Question: I am making a webpage using Bootstrap and I have seven logos I need to display in two rows. The top row with three logos and the bottom row with four logos. To look something like this:
I kind of have it like that now but it only stays like that when the screen in full width. It doesn't stack properly like how Bootstrap normally does when you begin to resize it. Here is the HTML I have:
'''
<div class="row partners">
<!--Title-->
<div class="col-md-12">
<h5 id="vp">
VALUED PARTNERS
</h5>
<div class="underline"></div>
</div>
<div class="col-md-3 col-md-offset-1 ">
<img class="img-responsive " alt="CEN logo" src="img/CEN_logo.png">
</div>
<div class="col-md-3 col-md-offset-1">
<img class="img-responsive" alt="Kinber logo" src="img/Kinber_logo.png">
</div>
<div class="col-md-3 col-md-offset-1 ">
<img class="img-responsive" alt="NYSERNET logo" src="img/NYS_logo.png">
</div>
<div class="col-md-3 littlebit">
<img class="img-responsive" src="img/WISNET_logo.png" alt="WISCNET logo">
</div>
<div class="col-md-3 littlebit">
<img class="img-responsive" src="img/NJEdge_logo.png" alt="NJedge logo">
</div>
<div class="col-md-3 littlebit">
<img class="img-responsive" src="img/MCNC_logo.png" alt="MCNC logo">
</div>
<div class="col-md-3 littlebitless">
<img class="img-responsive" src="img/GPN_logo.png" alt="Great Plains Network logo">
</div>
</div> <!--Partners-->
'''
And here is the CSS I have to go with it:
'''
.littlebit{
padding-right: 2%;
padding-left: 4%;
padding-bottom: 2%;
padding-top: 2%;
}
.littlebitless{
padding-left: 5%;
padding-bottom: 2%;
padding-top: 2%;
}
.partners{
margin-top: 3%;
border-style: solid;
border-width: 3px;
border-color: #7C7C7C;
padding-bottom: 7px;
padding-top: 5px;
}
'''
The images should be centered on the page. My problem is getting the second row to be aligned to the first like the image shows. Thanks!
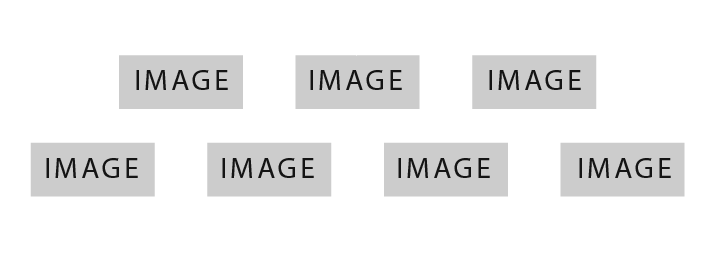
Answer: Why not do something simpler:
# DEMO: https://jsbin.com/resaxa
<URL>

HTML:
'''
<div class="container">
<ul class="logo-list list-inline text-center">
<li><img src="http://placekitten.com/g/200/70" alt="" class="img-responsive"/></li>
<li><img src="http://placekitten.com/g/200/70" alt="" class="img-responsive"/></li>
<li><img src="http://placekitten.com/g/200/70" alt="" class="img-responsive"/></li>
<li class="visible-md visible-lg clearfix"><!--clear after three on md and large --></li>
<li><img src="http://placekitten.com/g/200/70" alt="" class="img-responsive"/></li>
<li><img src="http://placekitten.com/g/200/70" alt="" class="img-responsive"/></li>
<li><img src="http://placekitten.com/g/200/70" alt="" class="img-responsive"/></li>
<li><img src="http://placekitten.com/g/200/70" alt="" class="img-responsive"/></li>
</ul>
</div>
'''
CSS:
'''
.logo-list img {width:100%;height:auto;}
.logo-list li {padding-bottom:1%}
'''